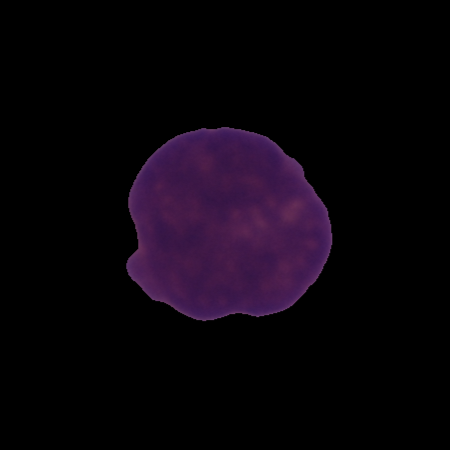
Label: cancer